Question: I have a question about the 'startActivityForResult' method:
I have 3 activities: A, B and C. A starts the 'startActivityForResult' to launch B, then B will return the result to A. If the resultCode is OK, A will launch C. Like the image shown below:

According to my test on the devices running Android 2.3.x it always showing activity A for a short period of time before C is launched. But for the devices running 4.x, the activity A will not show up.
So, is there any way to hide A from showing up after B return the result to it?
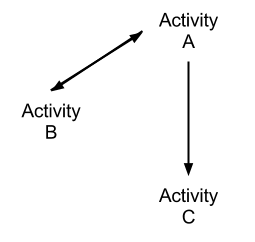
Answer: With your camera example, here's how I'd do it:
'A' starts.
'A' opens 'B' with 'startActivity'.
If a picture is successfully taken (which you check in 'B'), send it to 'C', if not,
'finish()' and return to 'A'.
So all you need to do is move the verification step to 'B'. I see no reason for the menu to verify this.